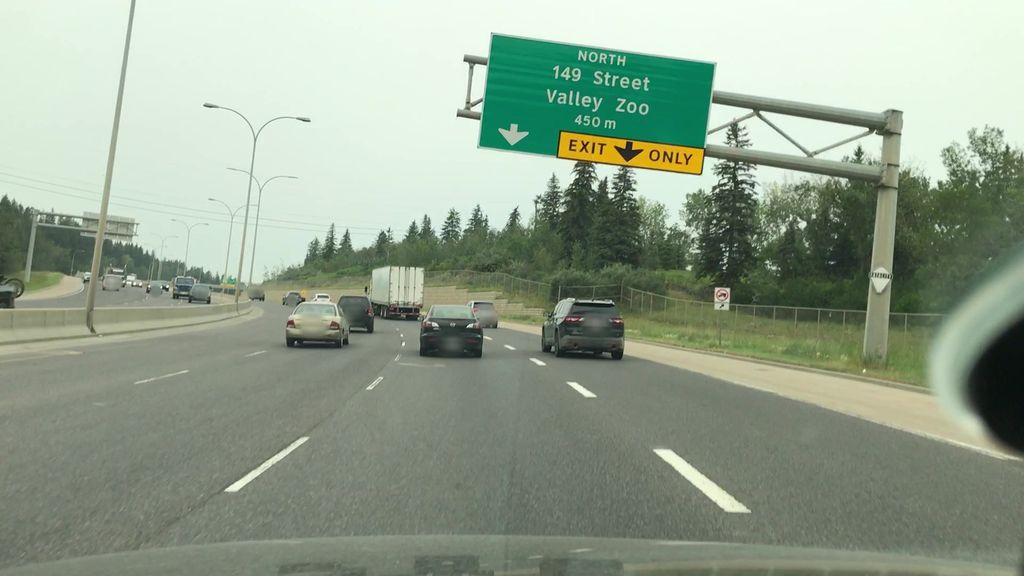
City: edmonton